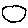
Label: circle